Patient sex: M
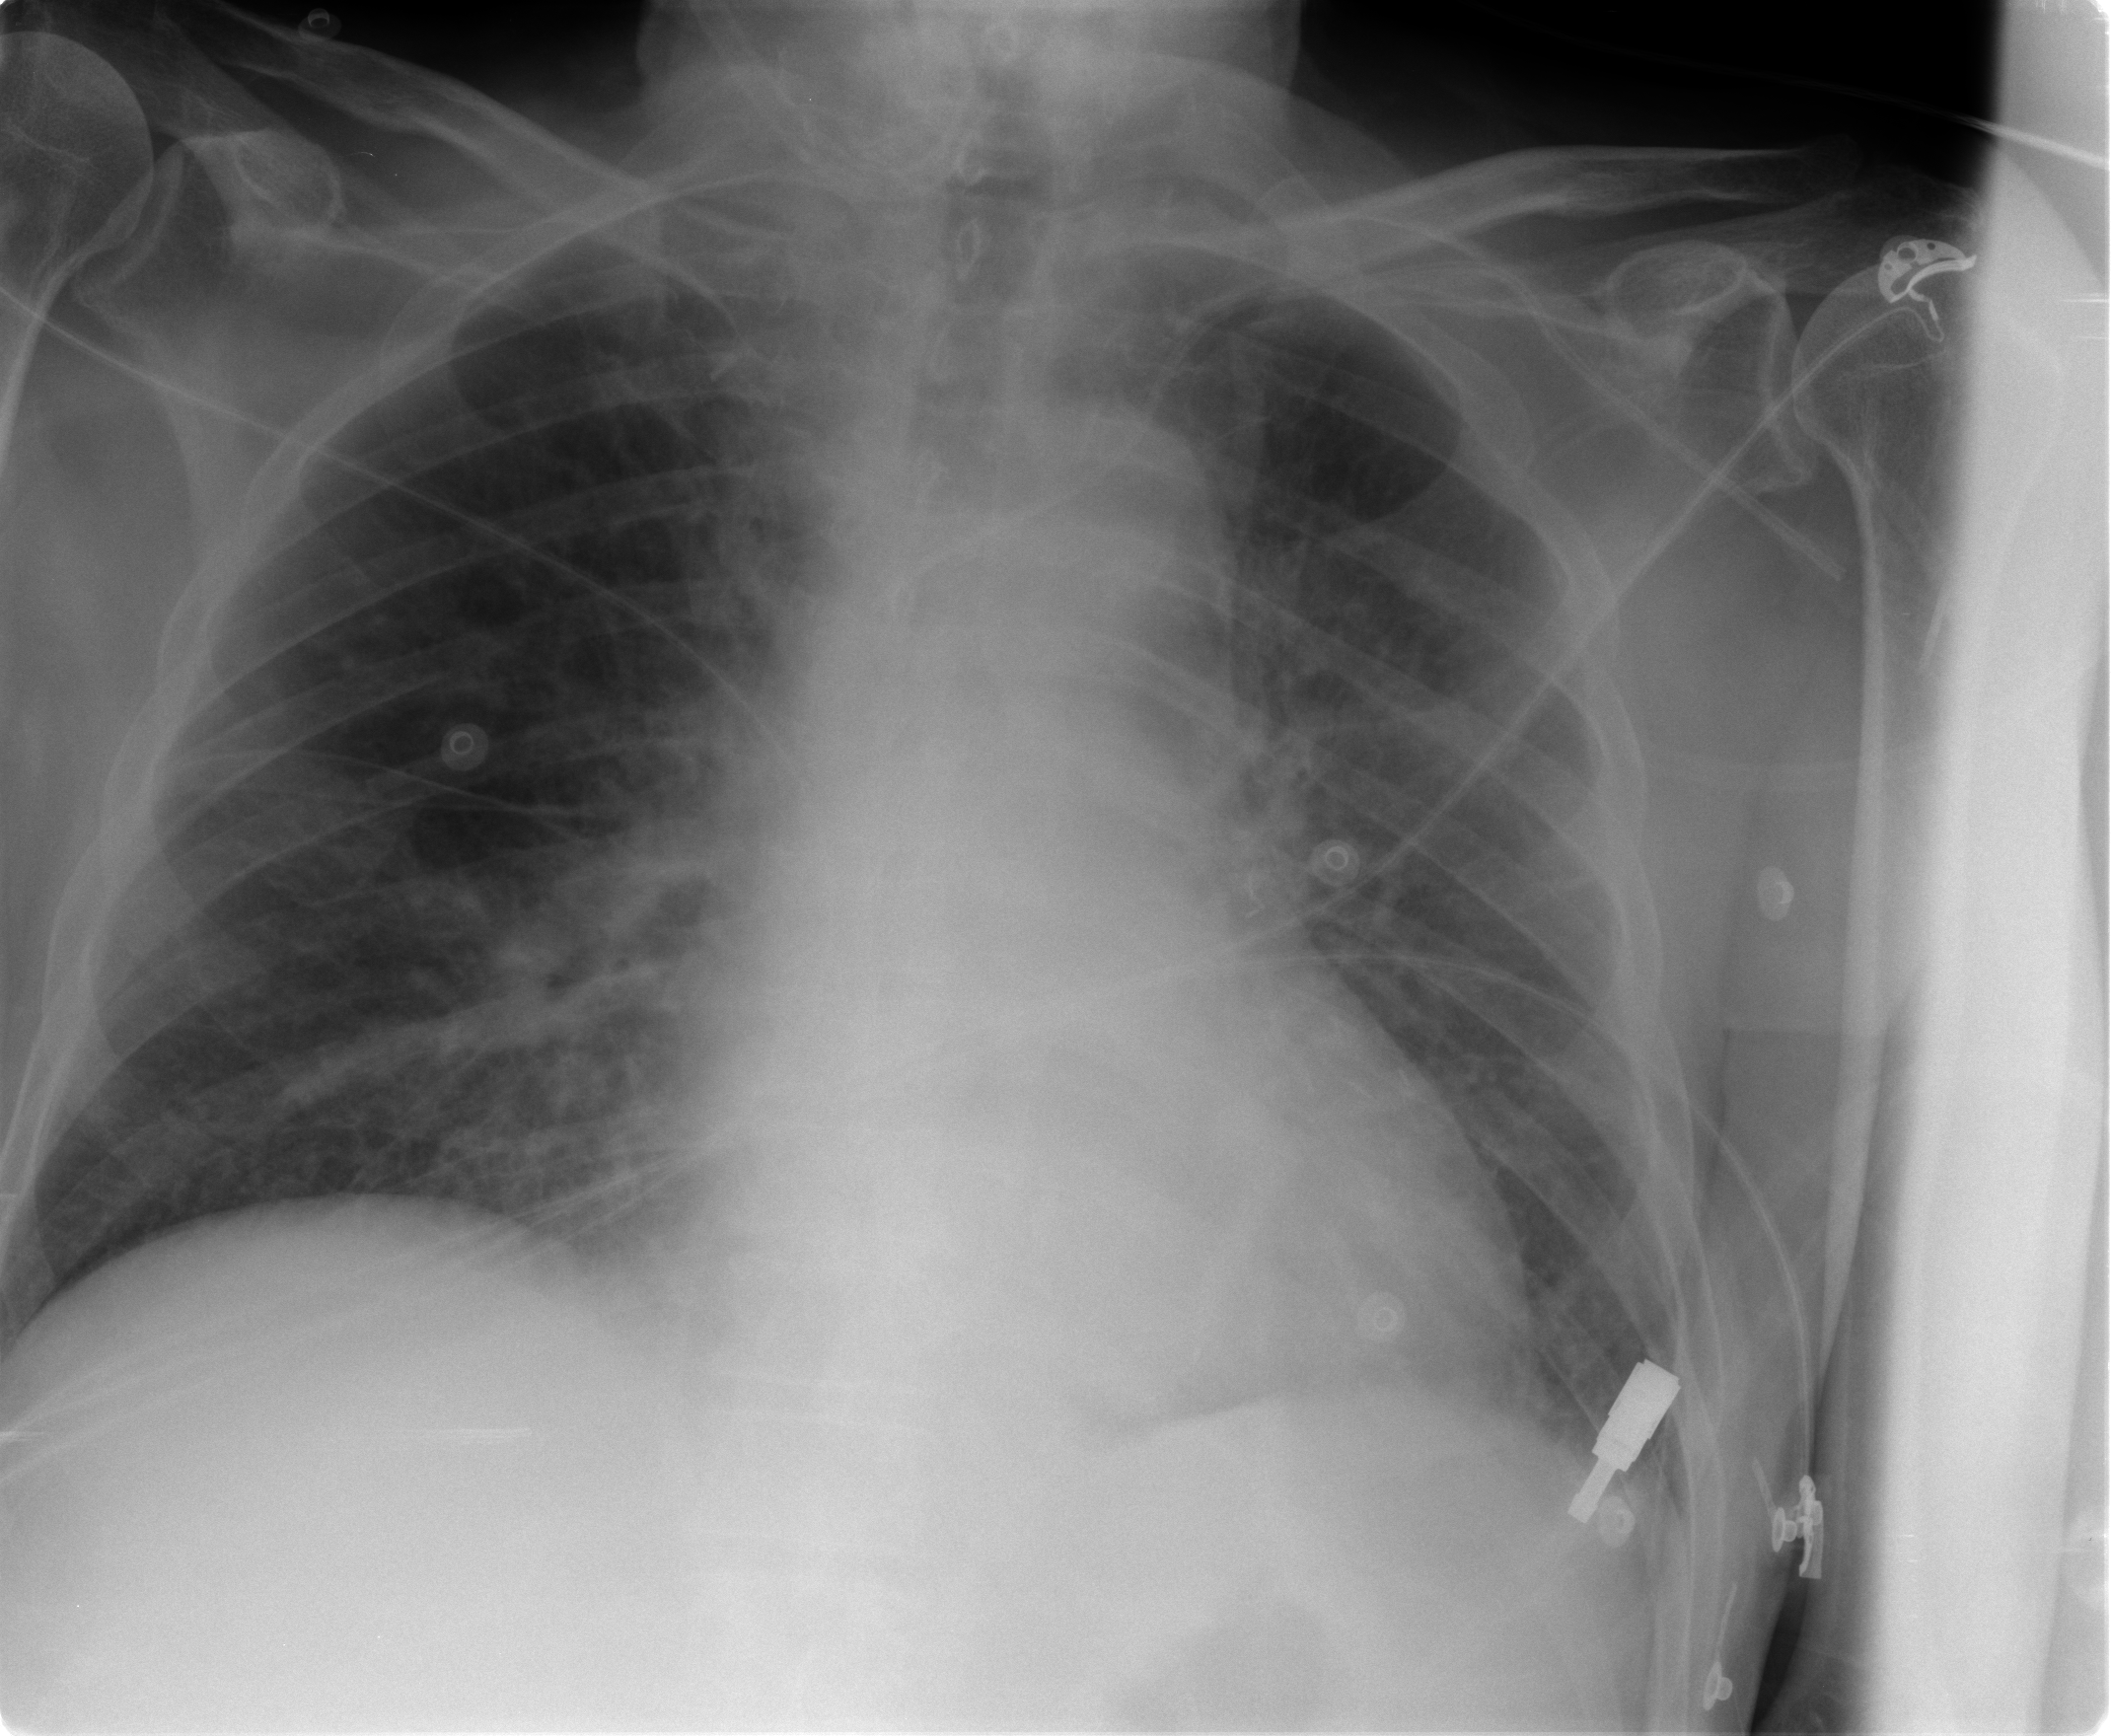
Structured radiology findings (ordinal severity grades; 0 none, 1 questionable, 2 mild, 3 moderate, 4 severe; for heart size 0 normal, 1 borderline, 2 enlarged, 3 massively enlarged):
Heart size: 0
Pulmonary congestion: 2
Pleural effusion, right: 0
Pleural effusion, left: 0
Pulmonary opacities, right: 1
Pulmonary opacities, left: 0
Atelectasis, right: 2
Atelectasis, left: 0